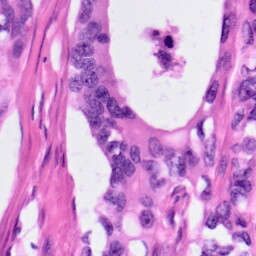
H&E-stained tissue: Pancreatic